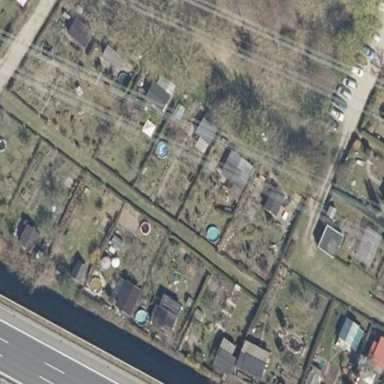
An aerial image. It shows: Area designated for allotments.